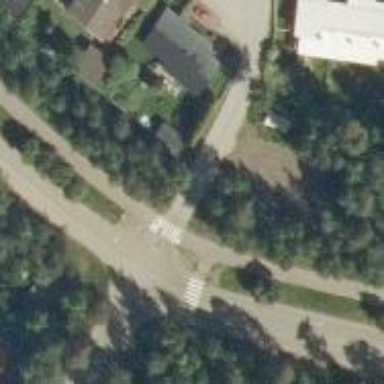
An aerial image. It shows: Asphalt cycleway.